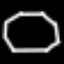
Label: octagon